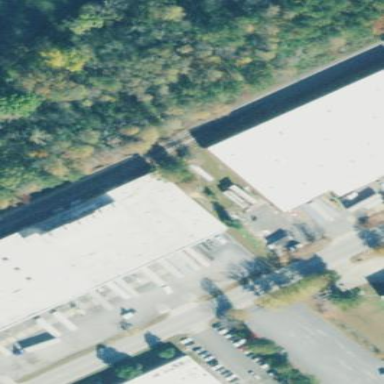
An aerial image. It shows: Warehouse.